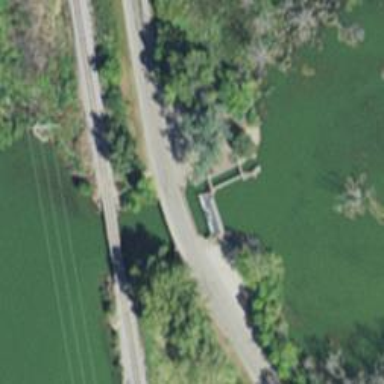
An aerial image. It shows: Lock gate along waterway.